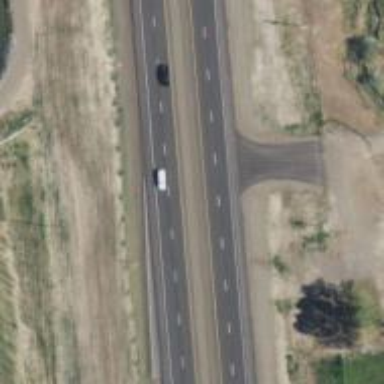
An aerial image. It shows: Primary road with asphalt surface.